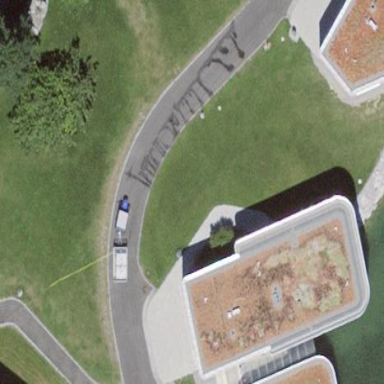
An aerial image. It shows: Building.